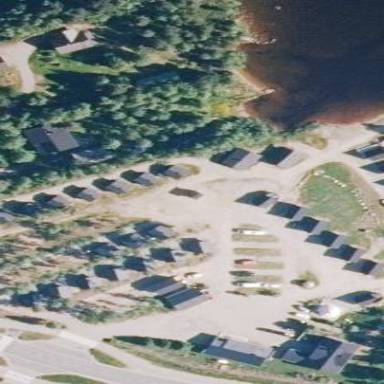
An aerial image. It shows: Caravan site with sanitary dump station for travelers.